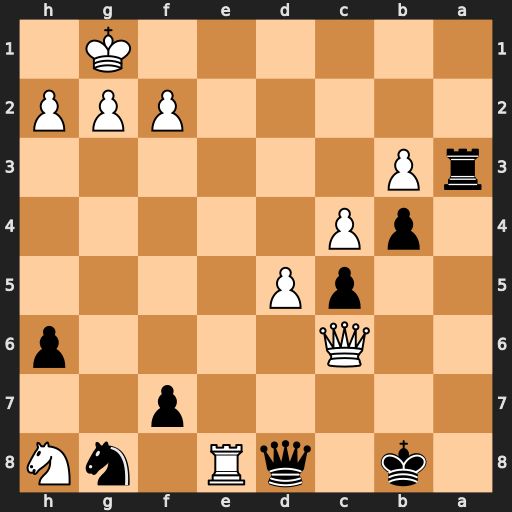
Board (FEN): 1k1qR1nN/5p2/2Q4p/2pP4/1pP5/rP6/5PPP/6K1
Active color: b
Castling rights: -
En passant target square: -
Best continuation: Ra1+ Re1 Rxe1#